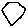
Label: hexagon